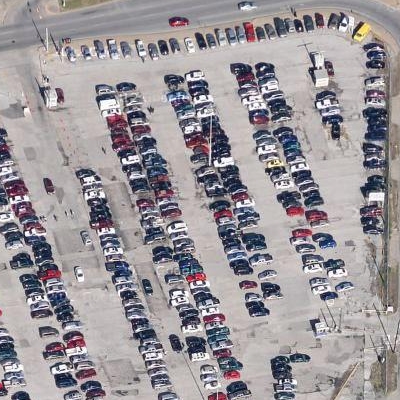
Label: Parking